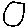
Label: circle